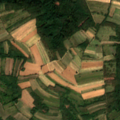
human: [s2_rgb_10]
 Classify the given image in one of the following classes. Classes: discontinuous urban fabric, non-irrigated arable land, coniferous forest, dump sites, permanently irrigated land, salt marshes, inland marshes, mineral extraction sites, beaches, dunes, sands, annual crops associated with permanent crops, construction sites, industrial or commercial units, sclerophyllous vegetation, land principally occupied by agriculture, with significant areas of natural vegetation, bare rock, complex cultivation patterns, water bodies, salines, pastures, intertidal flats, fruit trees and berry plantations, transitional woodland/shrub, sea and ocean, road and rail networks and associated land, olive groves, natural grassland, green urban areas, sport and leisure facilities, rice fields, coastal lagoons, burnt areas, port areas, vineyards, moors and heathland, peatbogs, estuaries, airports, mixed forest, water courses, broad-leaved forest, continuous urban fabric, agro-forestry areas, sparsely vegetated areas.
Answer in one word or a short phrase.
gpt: non-irrigated arable land, complex cultivation patterns, land principally occupied by agriculture, with significant areas of natural vegetation, broad-leaved forest, transitional woodland/shrub